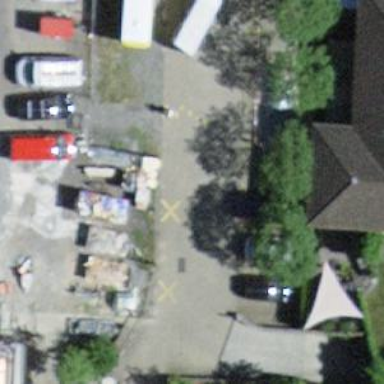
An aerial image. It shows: Road serving as parking aisle.